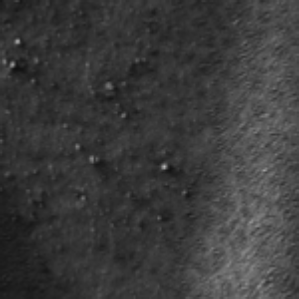
Label: frost